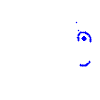
Particle: electron